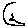
Label: moon